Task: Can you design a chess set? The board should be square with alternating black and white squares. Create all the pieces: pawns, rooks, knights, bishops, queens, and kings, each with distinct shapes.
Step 911:
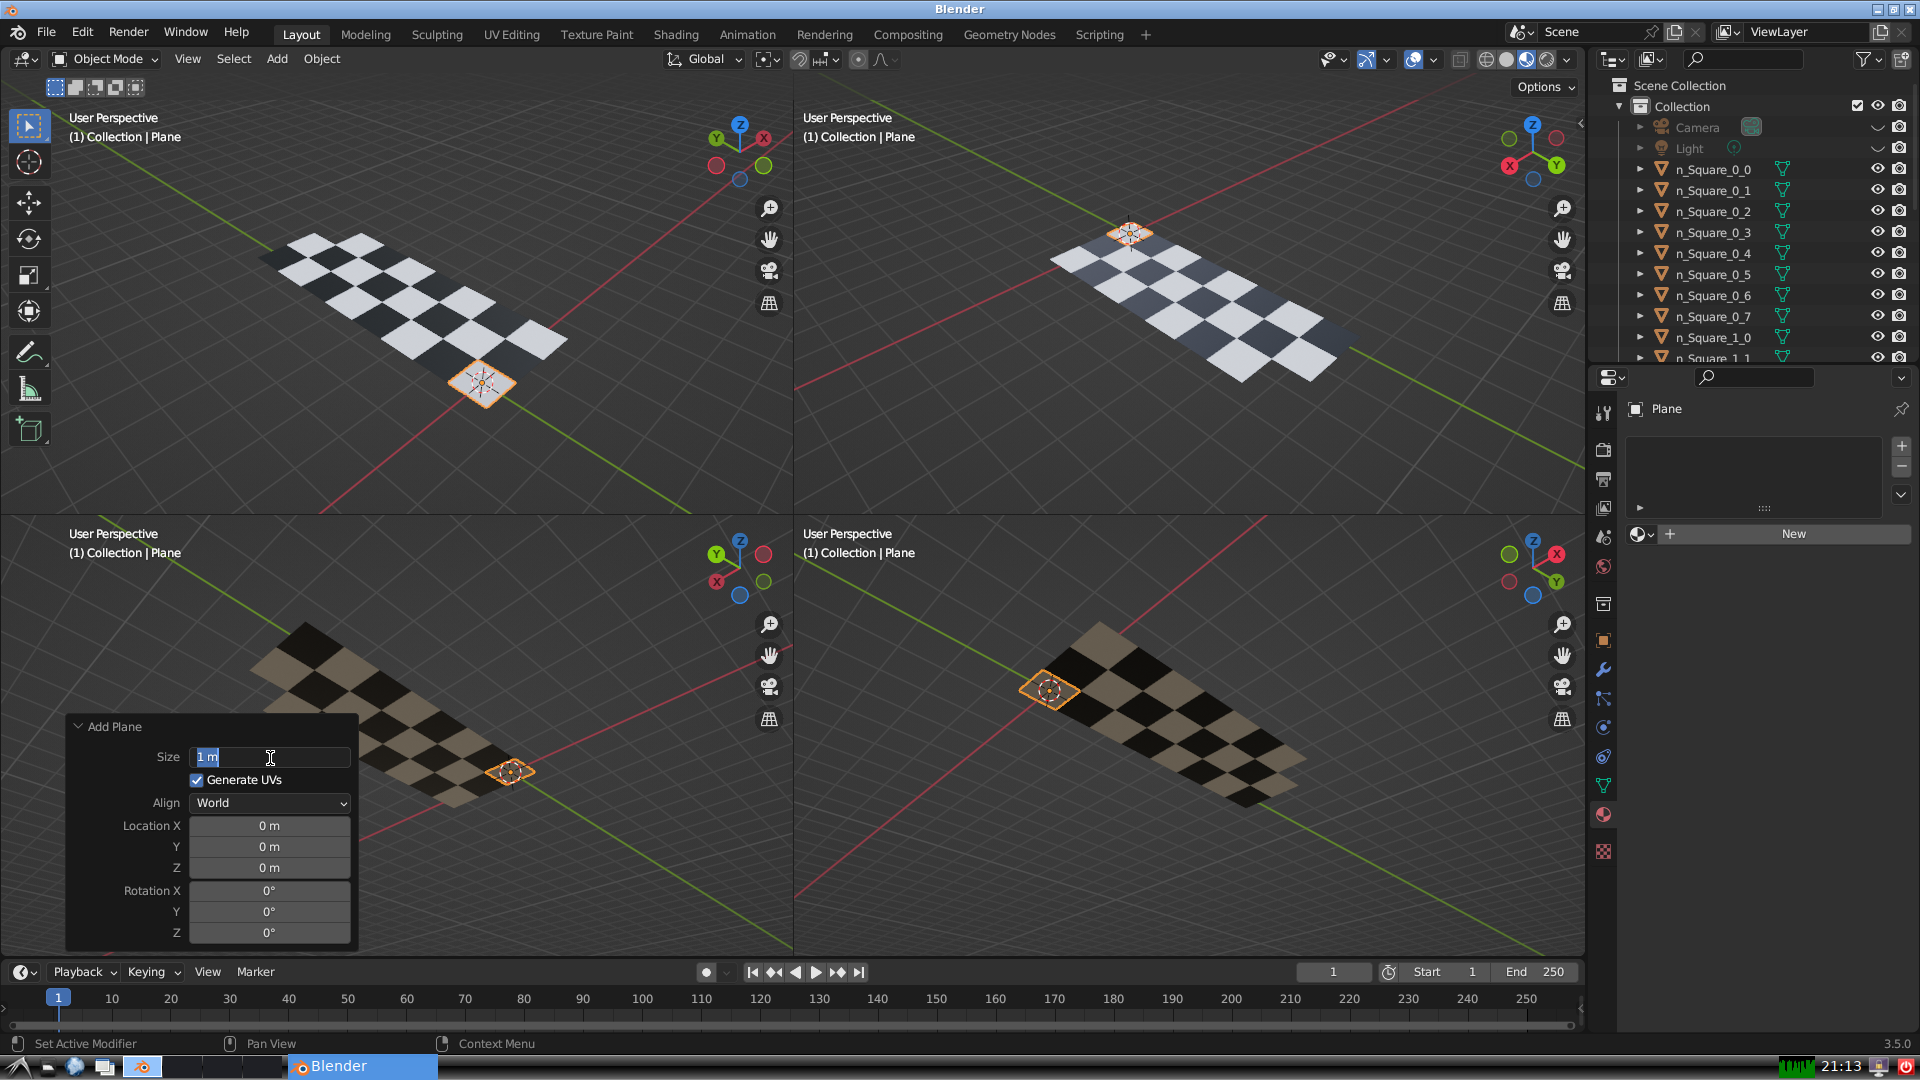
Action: input_text: 1.0